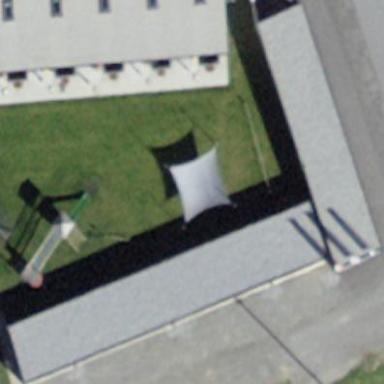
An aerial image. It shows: Carport building.